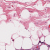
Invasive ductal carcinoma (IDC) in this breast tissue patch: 1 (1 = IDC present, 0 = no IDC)